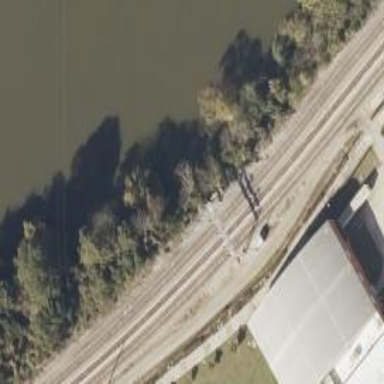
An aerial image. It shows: Railway signal.